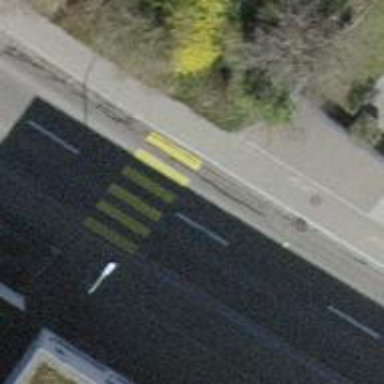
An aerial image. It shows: Uncontrolled road crossing.